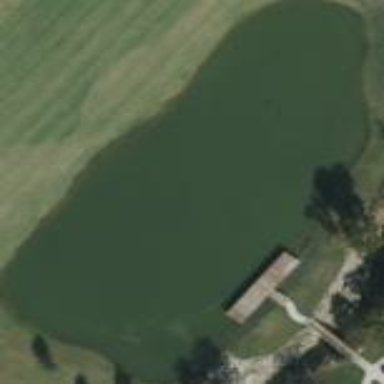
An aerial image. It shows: Water hazard in golf course. The hazard is natural water feature.